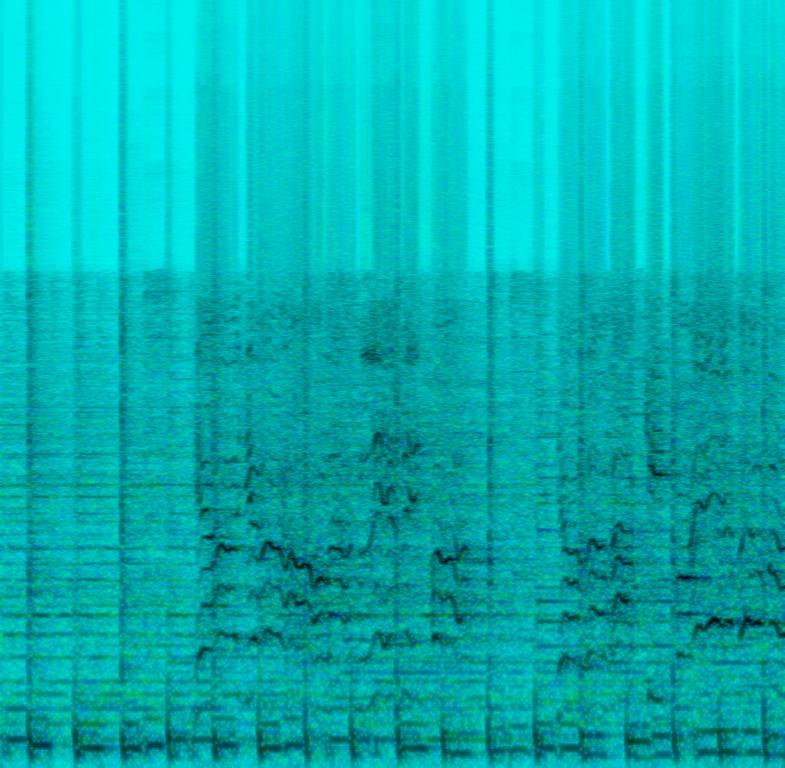
This song features a male voice singing the main melody. The quality of recording is low. The musical instruments are not clearly distinguishable. The voice is accompanied by simple percussion playing in common time. The bass plays a soul type groovy bassline. This song is romantic. This song can be used in a romantic movie.